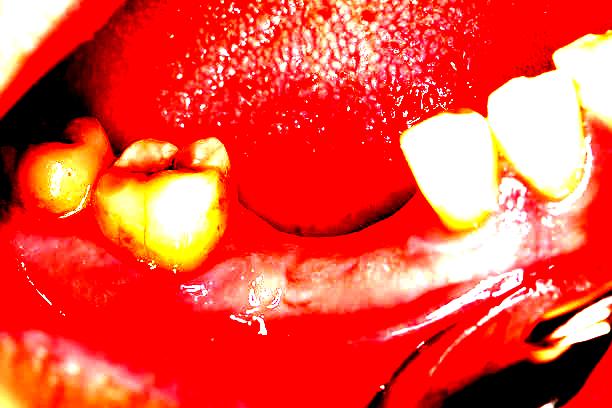
Condition: Gingivitis